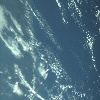
Label: water